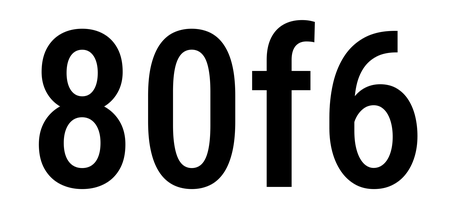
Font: Roboto_Condensed_Medium